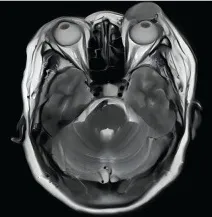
The change of ccRCC metastasis on the left eyelid. (A) MRI image of the mass on the left eyelid.
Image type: radiology (mri)